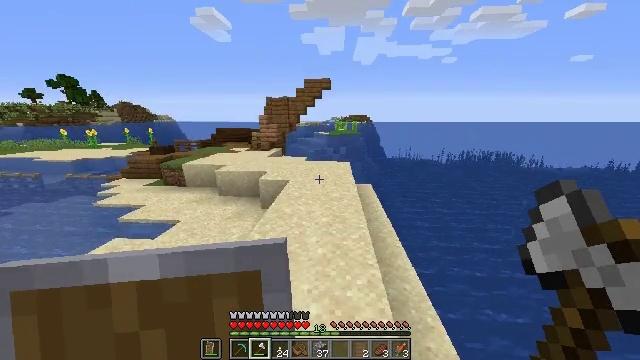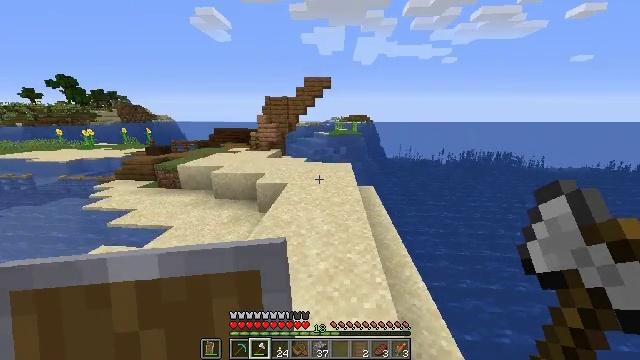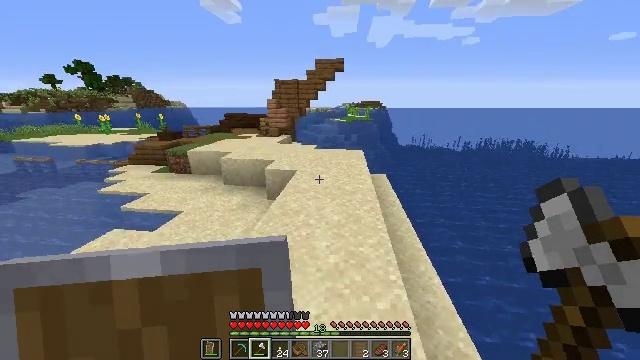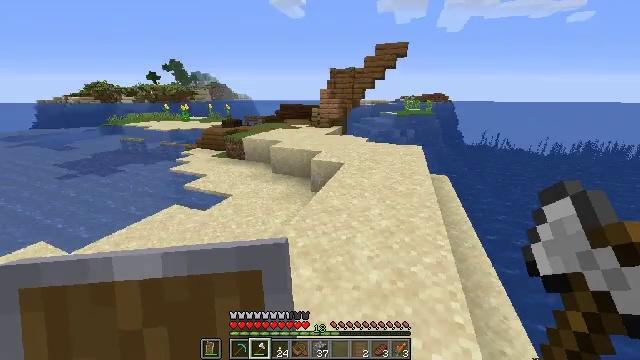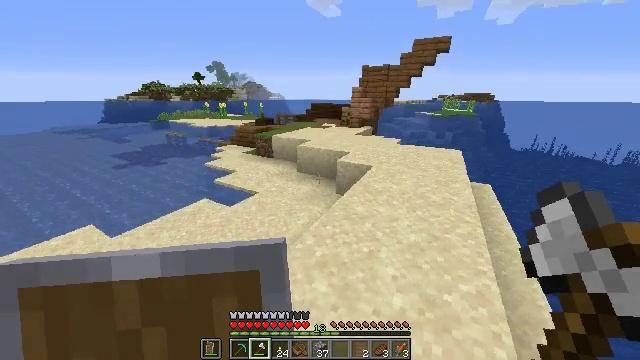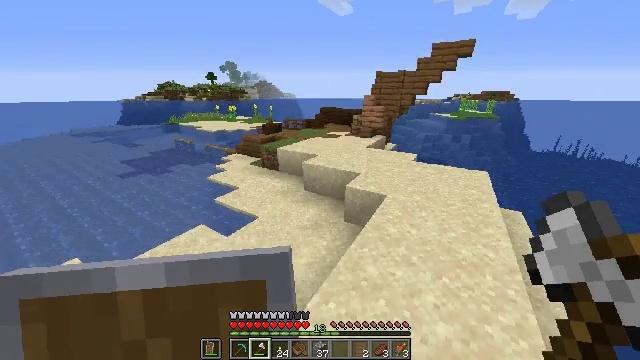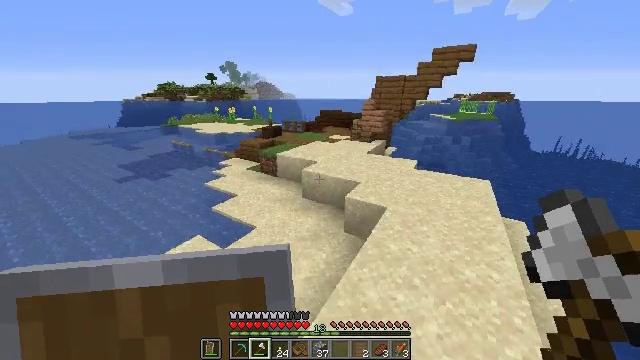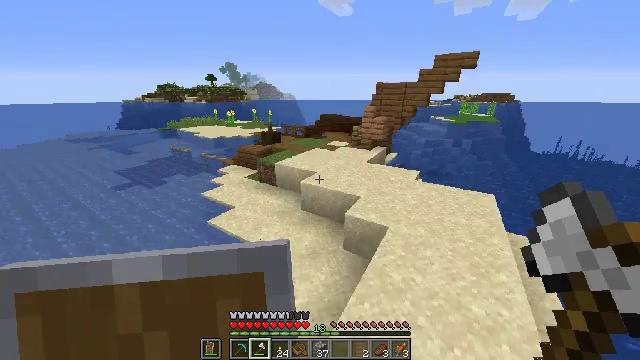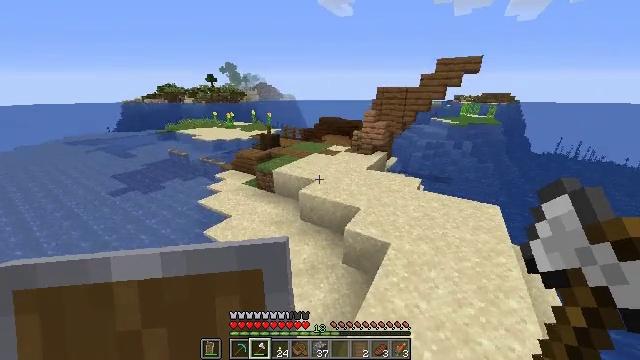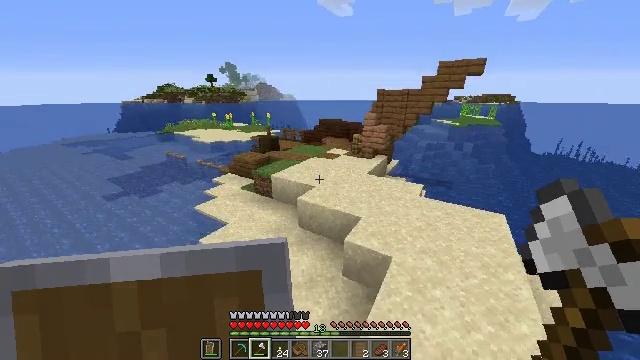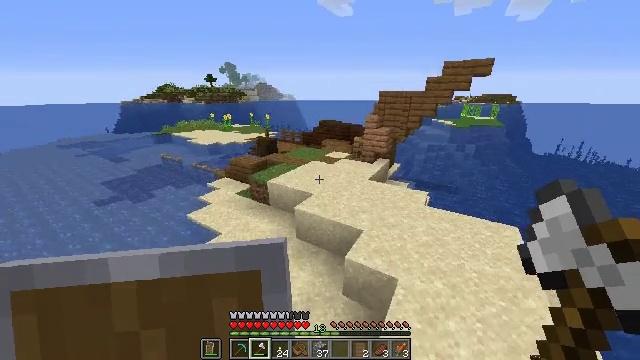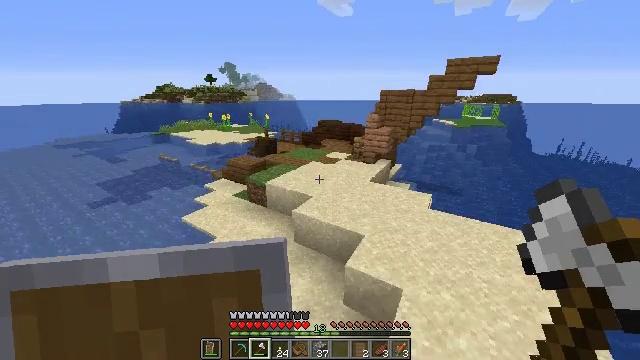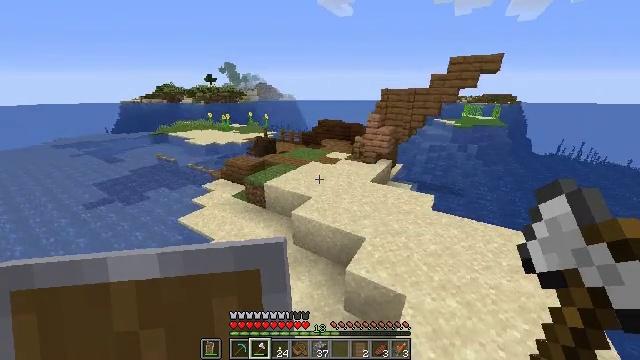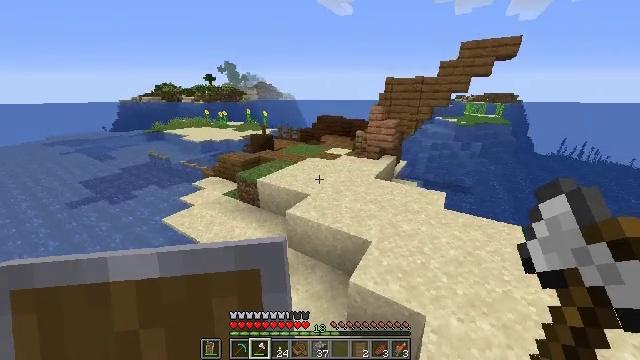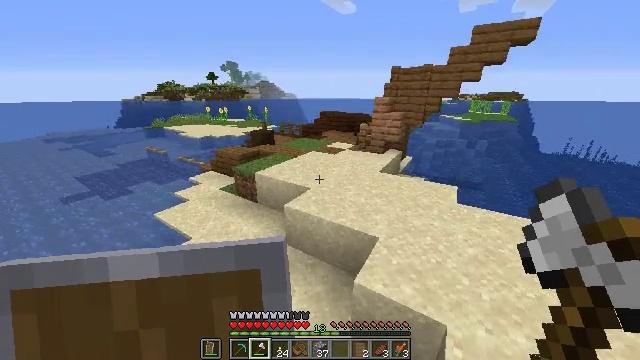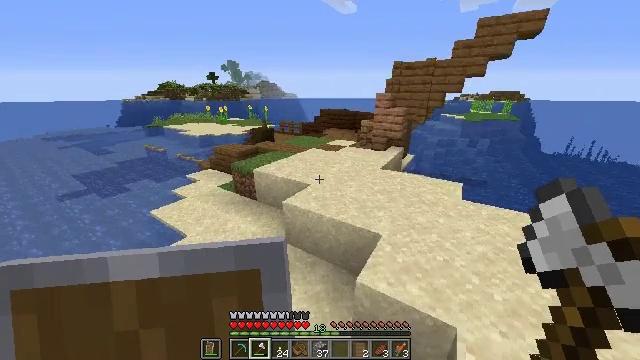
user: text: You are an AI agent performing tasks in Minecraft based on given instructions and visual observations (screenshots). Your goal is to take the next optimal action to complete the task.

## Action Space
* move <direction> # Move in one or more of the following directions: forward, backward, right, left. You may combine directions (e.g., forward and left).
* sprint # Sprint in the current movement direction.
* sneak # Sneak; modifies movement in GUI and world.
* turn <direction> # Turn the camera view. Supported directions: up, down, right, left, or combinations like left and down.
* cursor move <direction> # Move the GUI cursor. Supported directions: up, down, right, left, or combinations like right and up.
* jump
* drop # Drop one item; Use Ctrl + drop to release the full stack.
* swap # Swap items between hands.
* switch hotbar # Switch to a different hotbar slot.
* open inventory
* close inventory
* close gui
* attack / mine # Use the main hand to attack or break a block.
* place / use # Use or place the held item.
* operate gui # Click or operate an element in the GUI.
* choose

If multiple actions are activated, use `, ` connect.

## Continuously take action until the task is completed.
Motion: motion action
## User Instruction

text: Combine diamonds and a stick to craft a diamond shovel.
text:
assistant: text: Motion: move forward, sprint, jump
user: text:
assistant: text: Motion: move forward, sprint, turn left and down, jump
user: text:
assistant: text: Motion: move forward, sprint, turn left and down, jump
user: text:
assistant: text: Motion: move forward, sprint, turn left, jump
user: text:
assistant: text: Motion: move forward, sprint, turn left, jump
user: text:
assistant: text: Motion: move forward, sprint, jump
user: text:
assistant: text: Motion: move forward, sprint, jump
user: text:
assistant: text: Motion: move forward, sprint, jump
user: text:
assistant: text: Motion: move forward, sprint, jump
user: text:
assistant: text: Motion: move forward, sprint, jump
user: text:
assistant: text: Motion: move forward, sprint, jump
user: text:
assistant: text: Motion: move forward, sprint, jump
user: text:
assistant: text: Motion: move forward, sprint, jump
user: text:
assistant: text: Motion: move forward, sprint, jump
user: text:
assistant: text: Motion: move forward, sprint, jump
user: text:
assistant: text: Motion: move forward and move right, sprint, jump
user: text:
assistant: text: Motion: move forward and move right, sprint, jump
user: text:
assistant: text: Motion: move forward and move right, sprint, jump
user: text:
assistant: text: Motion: move forward and move right, sprint, jump
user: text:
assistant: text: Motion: move forward and move right, sprint, jump
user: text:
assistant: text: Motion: move forward, sprint, jump
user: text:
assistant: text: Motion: move forward, sprint, jump
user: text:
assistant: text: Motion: move forward, sprint, turn left, jump
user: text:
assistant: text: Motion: move forward, sprint, jump
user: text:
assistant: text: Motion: move forward, sprint, jump
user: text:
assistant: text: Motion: move forward, sprint, jump
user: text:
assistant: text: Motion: move forward, sprint, jump
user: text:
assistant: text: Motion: move forward, sprint, jump
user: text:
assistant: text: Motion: move forward, sprint, jump
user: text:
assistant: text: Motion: move forward, sprint, turn right and down, jump